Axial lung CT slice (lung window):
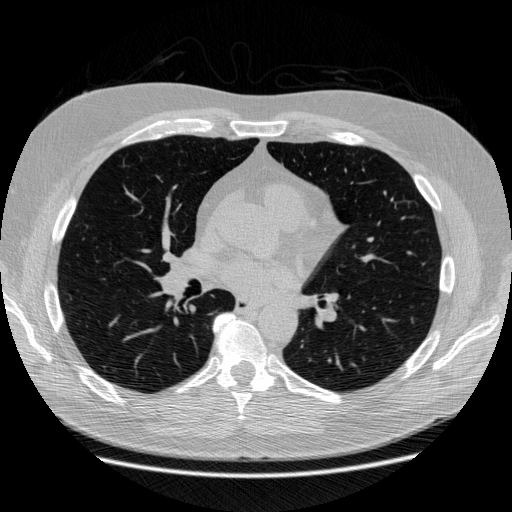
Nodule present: no